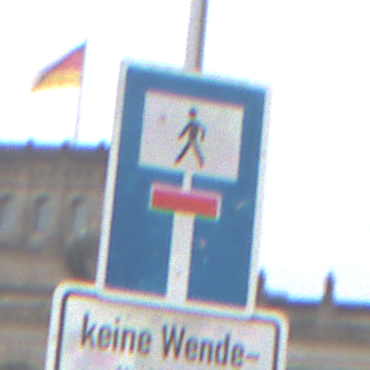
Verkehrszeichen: SackgasseFussgaengerDurchlaessig
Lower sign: HinweisGeaenderteVorfahrtVerkehrsfuehrungVerkehrsregelung3
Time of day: Midday
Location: Outdoor (Suburban)
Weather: Overcast
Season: NotSpecified
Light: Natural